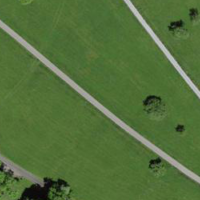
EUNIS habitat code: 24
Species observed at this site:
Filipendula ulmaria